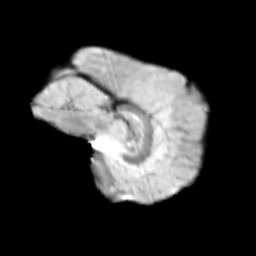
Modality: T2w
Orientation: sagittal
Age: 10
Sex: male
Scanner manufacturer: siemens
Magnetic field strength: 3 T
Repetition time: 3.8 s
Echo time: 0.07 s